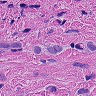
Metastatic tissue present: yes